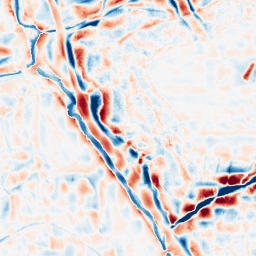
Category: wavelet
Decomposition family: wavelet_dwt
Decomposition parameters: wavelet: coif2
level: 4
Upsampling method: quadratic
Upsampling parameters: scale: 8
Upsampling scale: 8